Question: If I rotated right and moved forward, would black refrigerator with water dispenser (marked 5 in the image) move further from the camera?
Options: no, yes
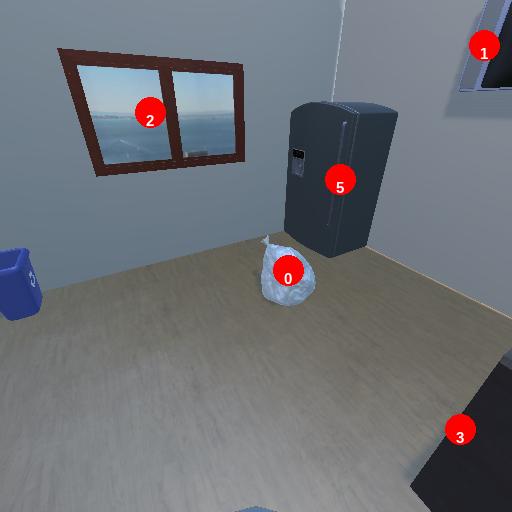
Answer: no